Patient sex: F
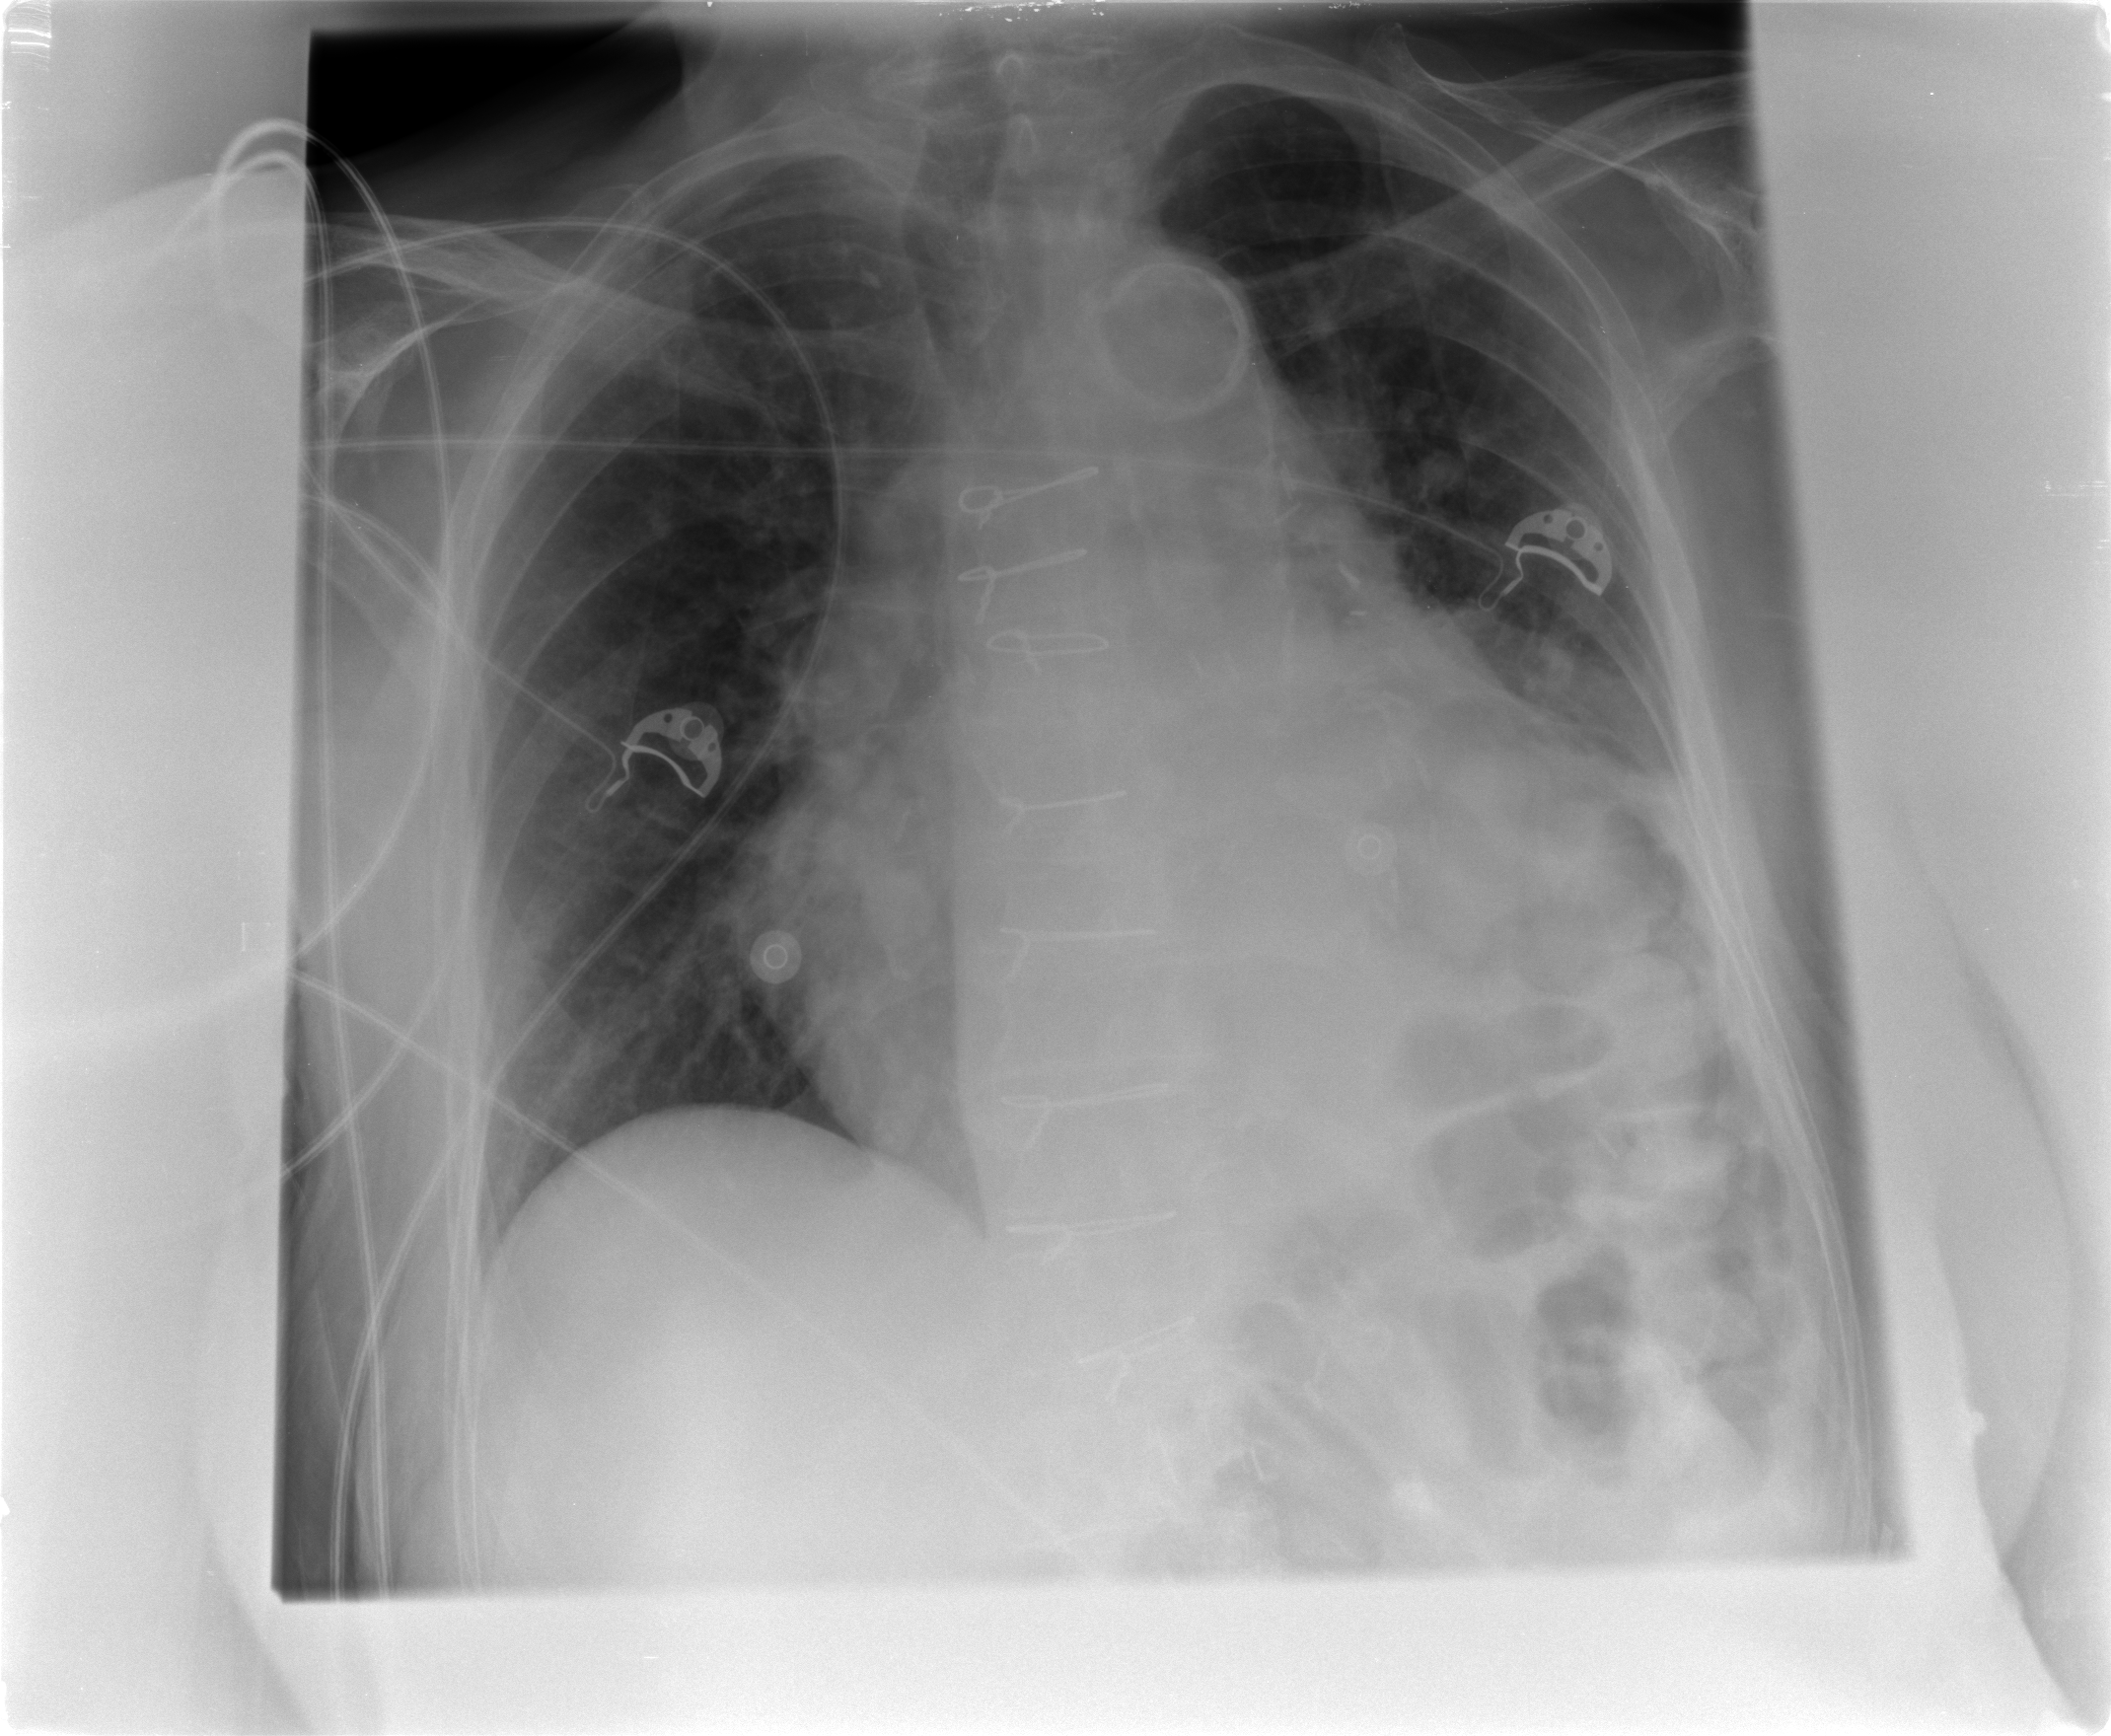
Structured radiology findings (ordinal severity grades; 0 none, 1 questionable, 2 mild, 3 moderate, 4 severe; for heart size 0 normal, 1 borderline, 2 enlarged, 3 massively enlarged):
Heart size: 3
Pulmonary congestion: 0
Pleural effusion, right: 0
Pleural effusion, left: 0
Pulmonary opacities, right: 0
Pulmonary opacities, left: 0
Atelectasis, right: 0
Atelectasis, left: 2